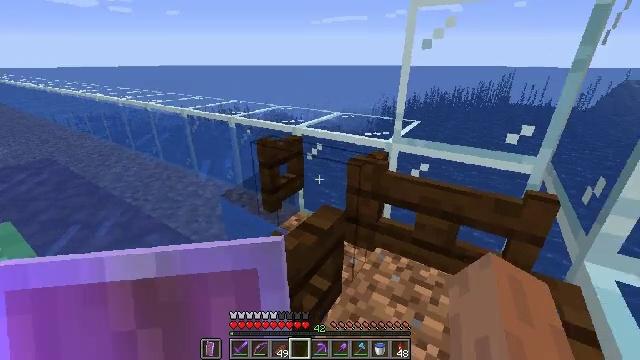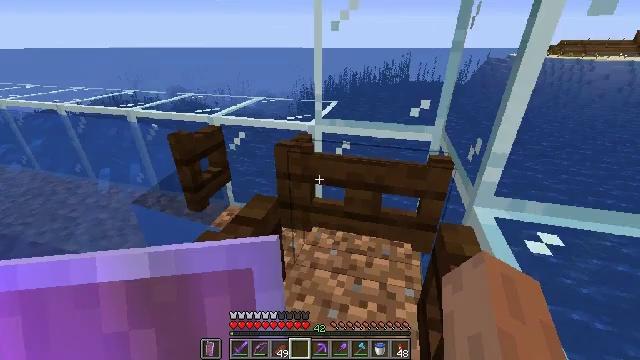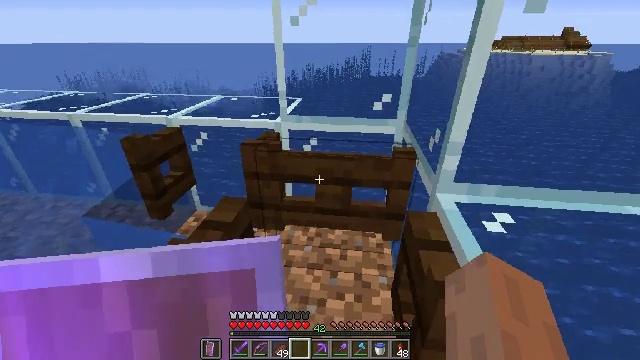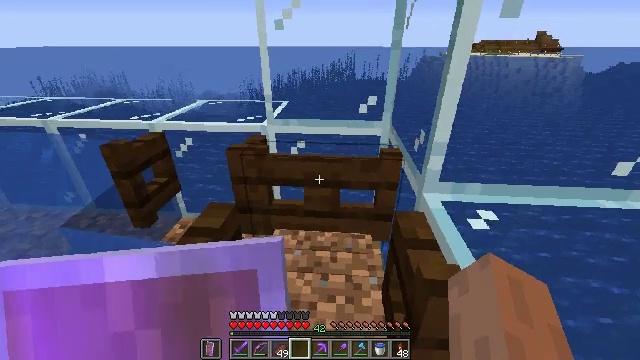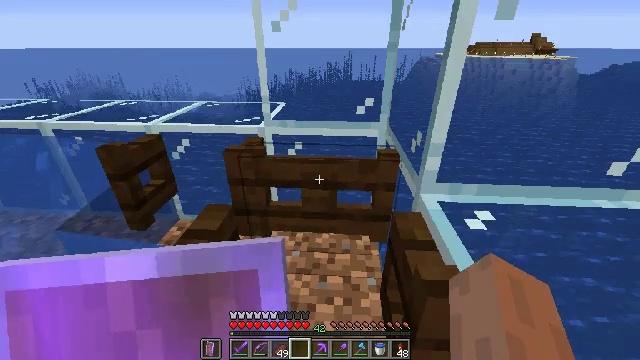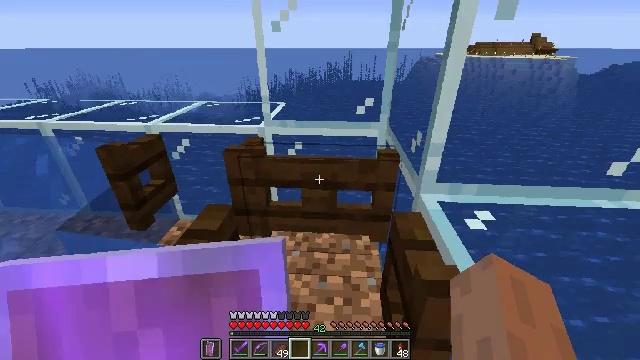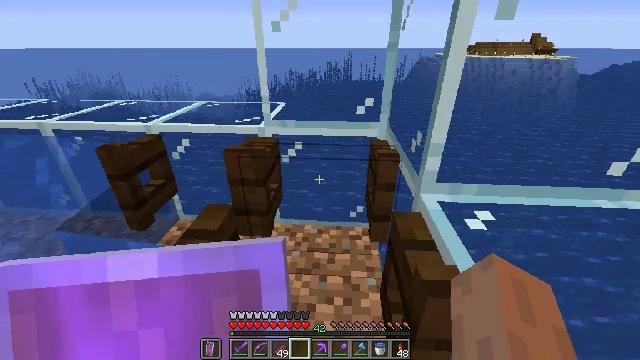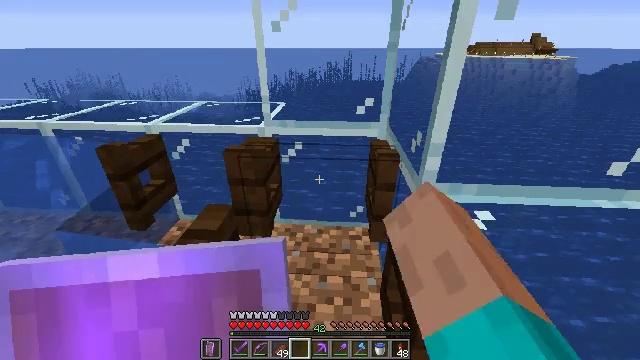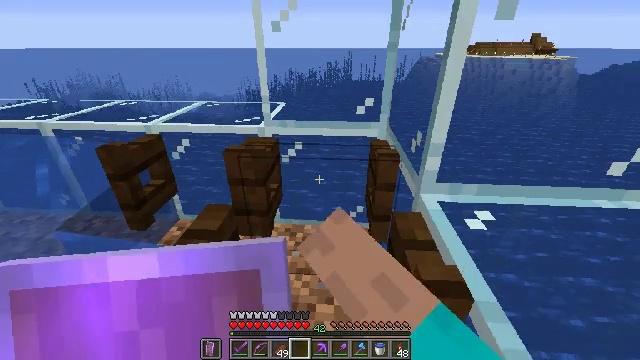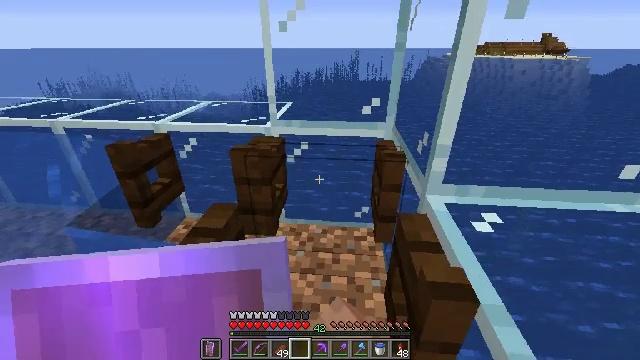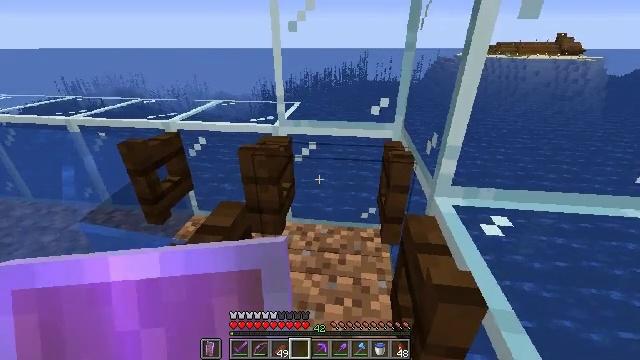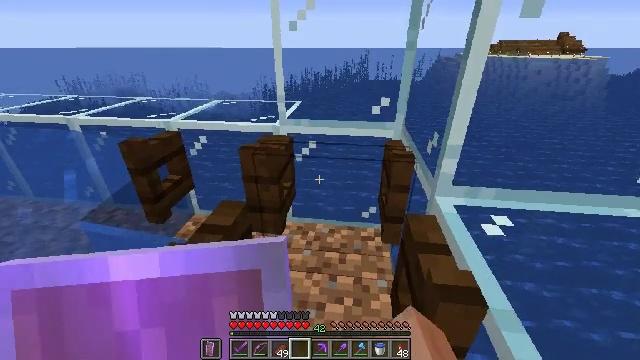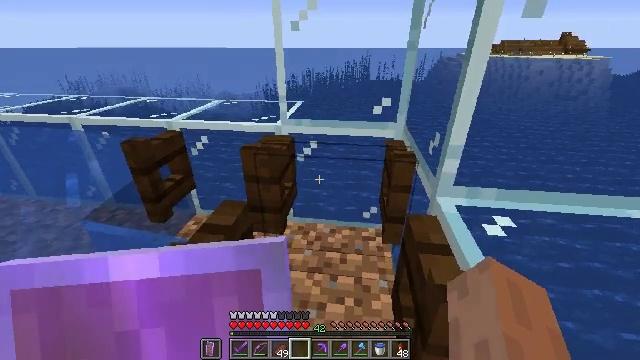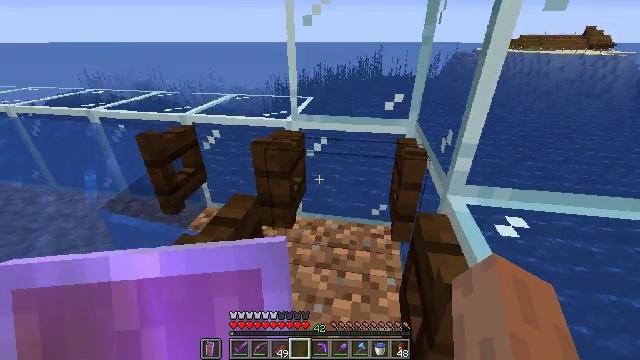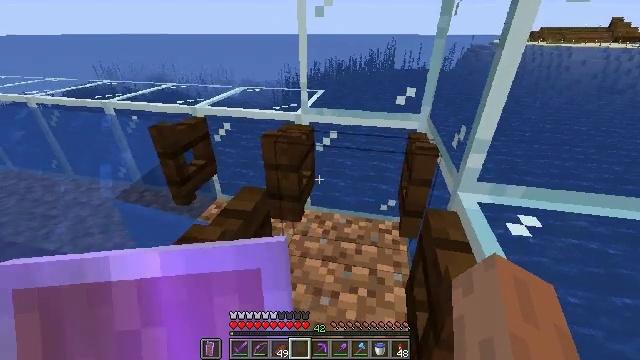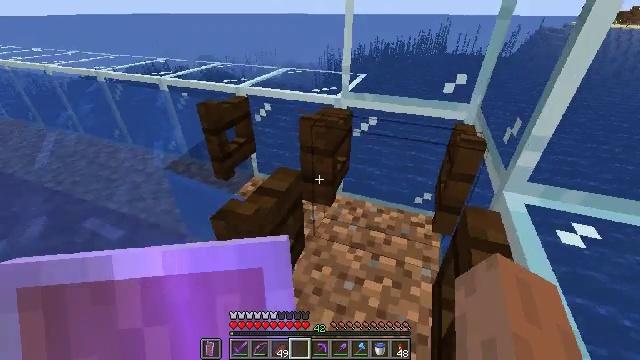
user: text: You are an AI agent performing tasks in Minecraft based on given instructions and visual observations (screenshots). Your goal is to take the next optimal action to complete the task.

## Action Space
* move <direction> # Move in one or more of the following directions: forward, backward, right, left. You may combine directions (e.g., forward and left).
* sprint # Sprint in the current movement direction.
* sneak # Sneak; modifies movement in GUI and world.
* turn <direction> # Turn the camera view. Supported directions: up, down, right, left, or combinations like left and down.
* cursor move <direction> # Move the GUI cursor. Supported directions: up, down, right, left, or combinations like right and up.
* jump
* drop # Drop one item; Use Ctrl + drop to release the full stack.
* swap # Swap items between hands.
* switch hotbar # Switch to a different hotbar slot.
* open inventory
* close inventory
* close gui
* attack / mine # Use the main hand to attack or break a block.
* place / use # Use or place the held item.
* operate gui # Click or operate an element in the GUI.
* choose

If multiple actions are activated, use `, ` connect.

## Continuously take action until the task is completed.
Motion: motion action
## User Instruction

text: Mine prismarine bricks from the ocean monument.
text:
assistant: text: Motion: turn right and down
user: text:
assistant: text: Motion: turn right
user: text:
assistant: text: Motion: turn right
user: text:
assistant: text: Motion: no_op
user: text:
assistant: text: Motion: no_op
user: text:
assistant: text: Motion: use / place
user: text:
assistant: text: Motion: use / place
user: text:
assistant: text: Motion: use / place
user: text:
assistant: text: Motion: turn left
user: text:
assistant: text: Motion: turn left
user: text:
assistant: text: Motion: no_op
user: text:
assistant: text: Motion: no_op
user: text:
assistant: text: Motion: turn left
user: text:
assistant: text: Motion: turn left and down
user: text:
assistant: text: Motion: turn left and down
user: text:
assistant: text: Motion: turn left and down
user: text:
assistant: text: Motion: turn left and up
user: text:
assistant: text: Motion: turn left and up
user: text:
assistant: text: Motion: no_op
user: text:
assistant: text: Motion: no_op
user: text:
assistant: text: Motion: no_op
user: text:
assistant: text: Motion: move forward
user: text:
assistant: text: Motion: move forward, turn down, jump
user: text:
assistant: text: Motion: move forward, turn right and down, jump
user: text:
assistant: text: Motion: move forward, turn right and down, jump
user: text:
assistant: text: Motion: move forward, jump
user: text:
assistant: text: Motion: move forward
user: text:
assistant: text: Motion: move forward and move left
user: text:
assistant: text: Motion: move forward and move left, turn right
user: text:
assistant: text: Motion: move forward and move left